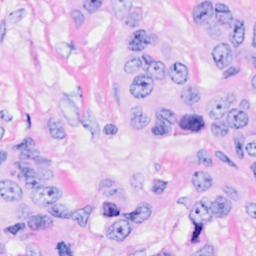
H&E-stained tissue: Breast